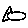
Label: fish